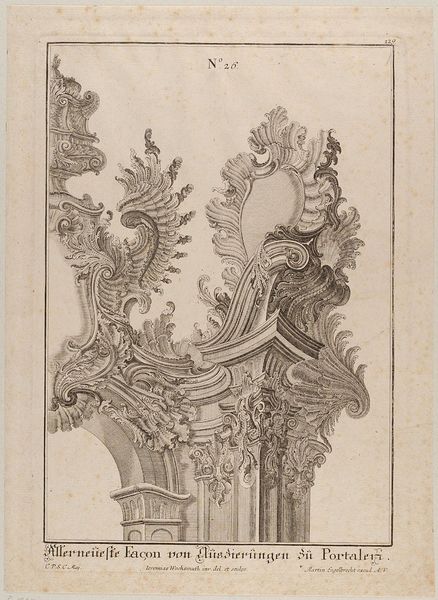
Titel: Eine Portalverzierung aus Muschelwerk
Künstler: Martin Engelbrecht
Standort: Hamburg
Institution: Museum für Kunst und Gewerbe Hamburg
Schlagwörter: kämpfer, skizze, säule, architektur, rokoko, papier, ecke, grafik, graphik, pilaster, sepia, ornamente, verzierung, stuck, fotografie, photographie, druckgraphik, druckgrafik, radierung, stich, entwurf, kapitell, portal, korinthisch, kupferstich, details, aedicula, rocaille, architektu, style, reproduktionen, 20, druckerzeugnisse, muschelwerk, ädikula, ornamentstich, vorlageblätter